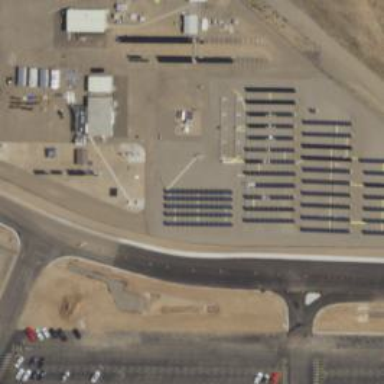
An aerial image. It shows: Solar power generator consisting of photovoltaic panels placed on the ground.